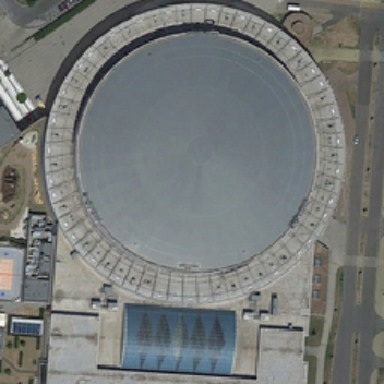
There is a large round stadium in the middle of the earth .